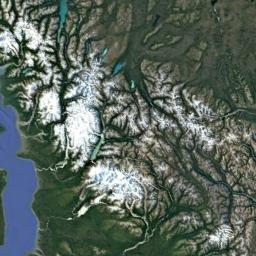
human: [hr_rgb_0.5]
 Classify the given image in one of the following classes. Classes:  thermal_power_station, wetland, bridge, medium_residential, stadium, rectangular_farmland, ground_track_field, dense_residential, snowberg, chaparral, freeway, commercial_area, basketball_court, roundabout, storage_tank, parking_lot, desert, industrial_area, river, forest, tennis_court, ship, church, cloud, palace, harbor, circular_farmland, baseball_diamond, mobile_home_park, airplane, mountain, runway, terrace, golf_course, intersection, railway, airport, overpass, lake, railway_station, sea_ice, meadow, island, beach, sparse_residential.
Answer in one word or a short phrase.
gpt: snowberg